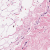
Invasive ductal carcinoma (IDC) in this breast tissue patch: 0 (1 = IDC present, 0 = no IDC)